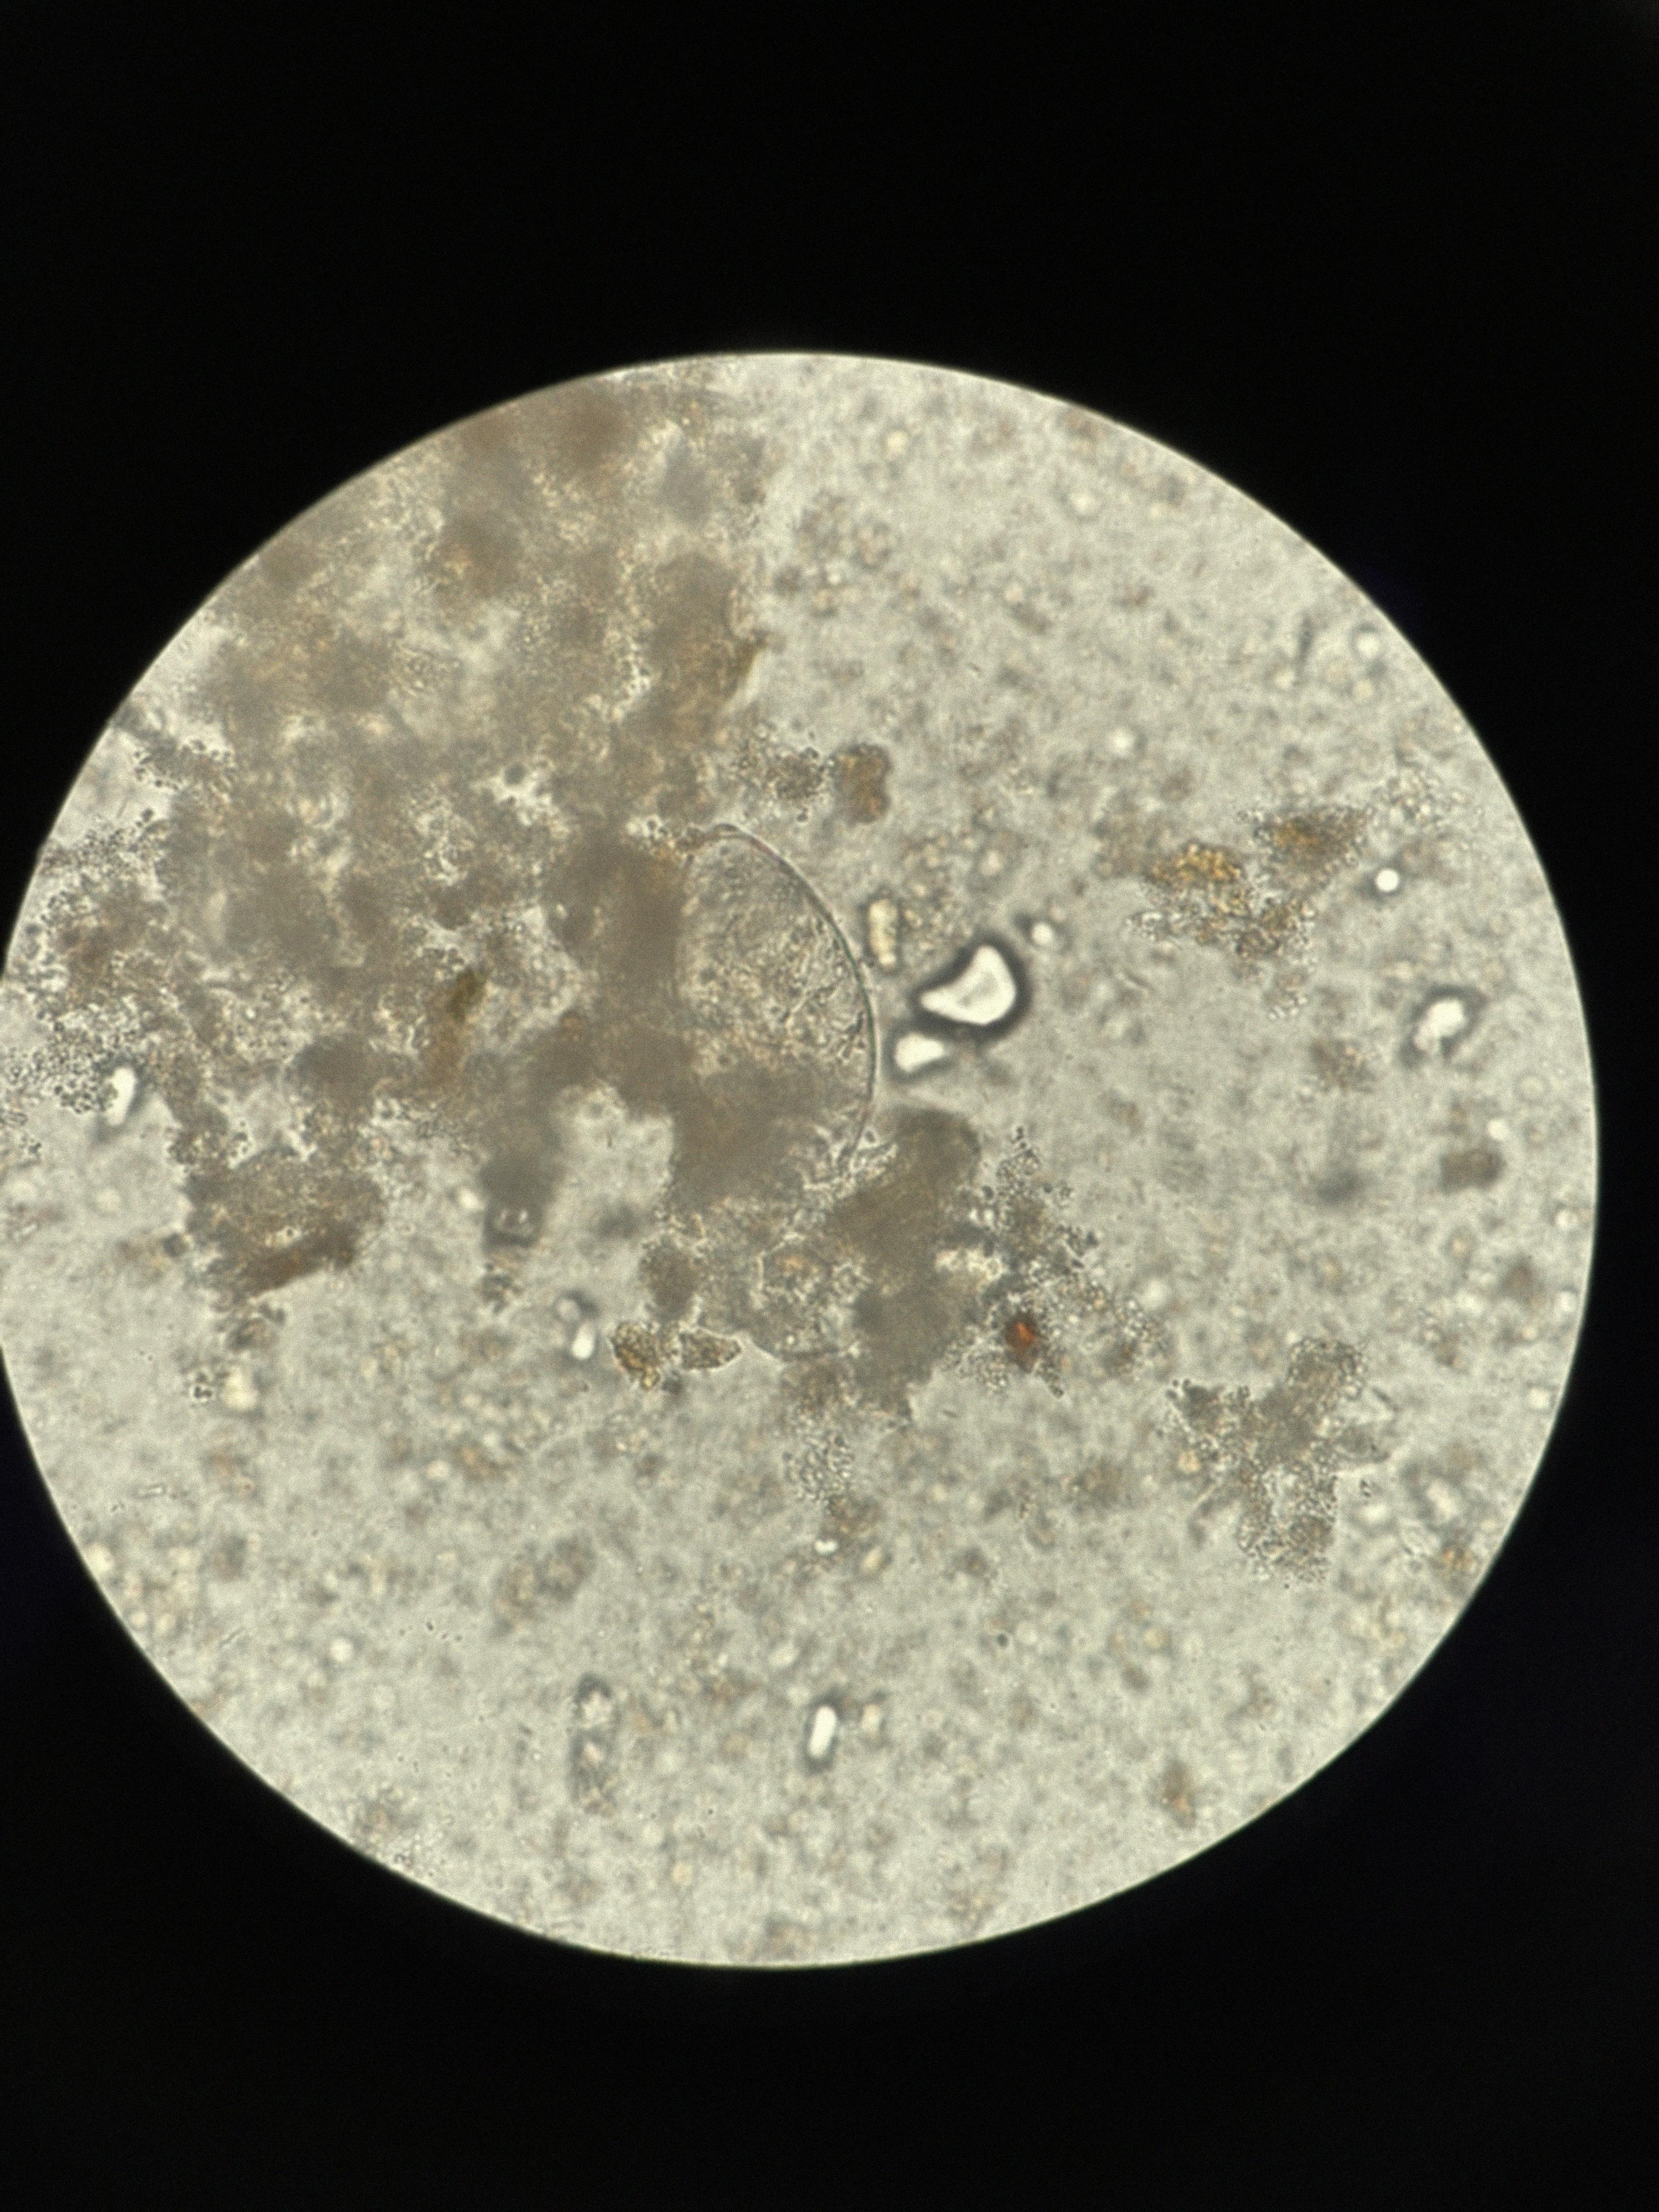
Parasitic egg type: Fasciolopsis buski